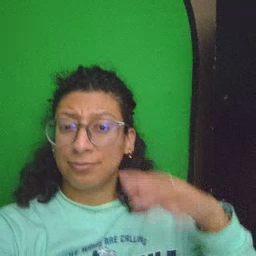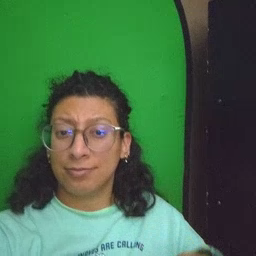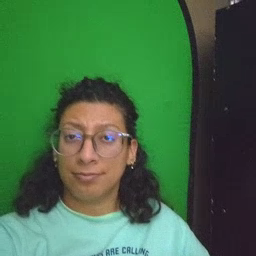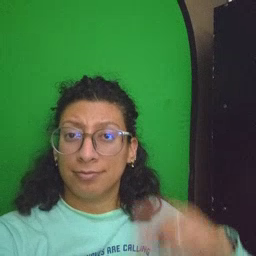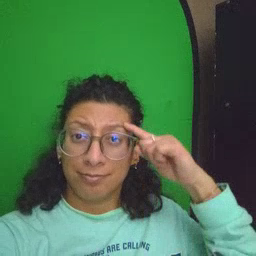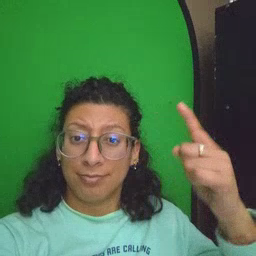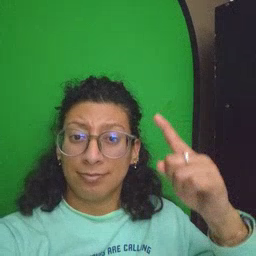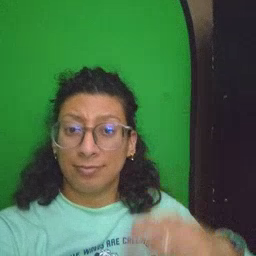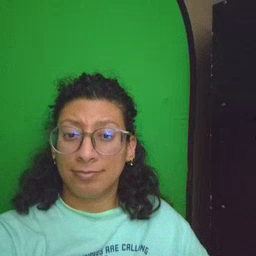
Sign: penny